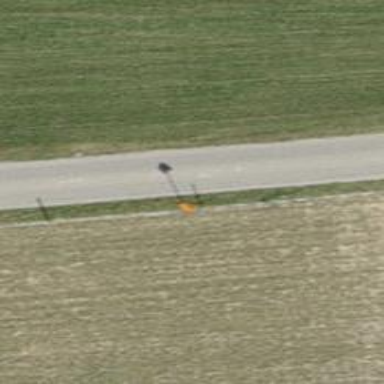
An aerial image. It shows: Pipeline marker.